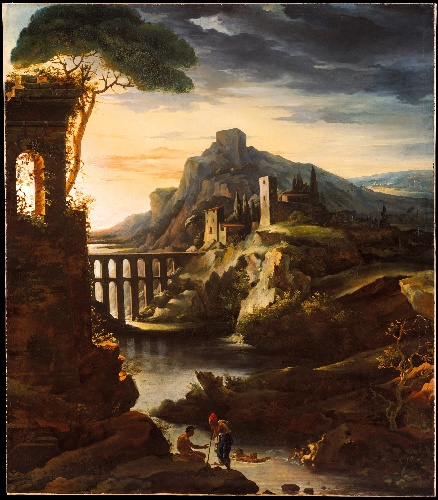
Title: Evening: Landscape with an Aqueduct
Artist: Théodore Gericault
Artist bio: French, Rouen 1791–1824 Paris
Date: 1818
Object type: Painting
Classification: Paintings
Medium: Oil on canvas
Dimensions: 98 1/2 x 86 1/2 in. (250.2 x 219.7 cm)
Department: European Paintings
Credit line: Purchase, Gift of James A. Moffett 2nd, in memory of George M. Moffett, by exchange, 1989
Accession year: 1989
Repository: Metropolitan Museum of Art, New York, NY
Tags: Rivers|Landscapes|Evening|Men|Aqueducts